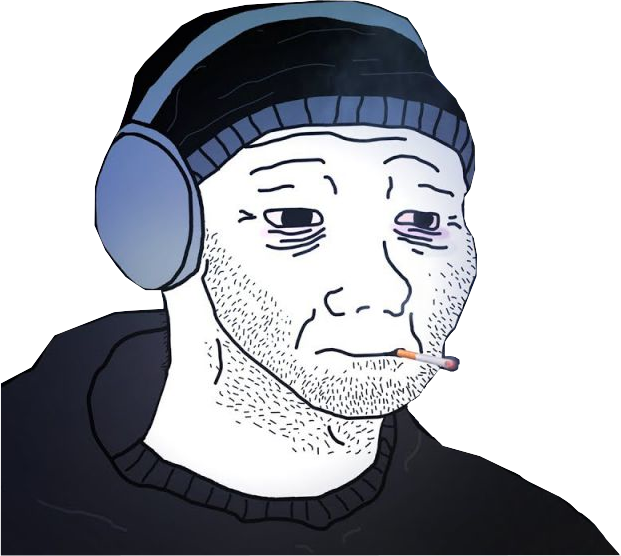
Label: 5_Doomer